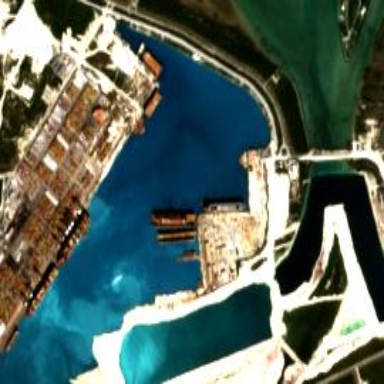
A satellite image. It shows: Industrial area designated as shipyard.